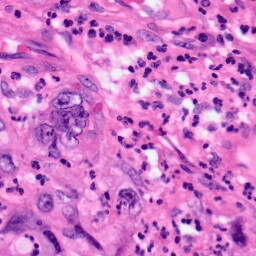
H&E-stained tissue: Pancreatic